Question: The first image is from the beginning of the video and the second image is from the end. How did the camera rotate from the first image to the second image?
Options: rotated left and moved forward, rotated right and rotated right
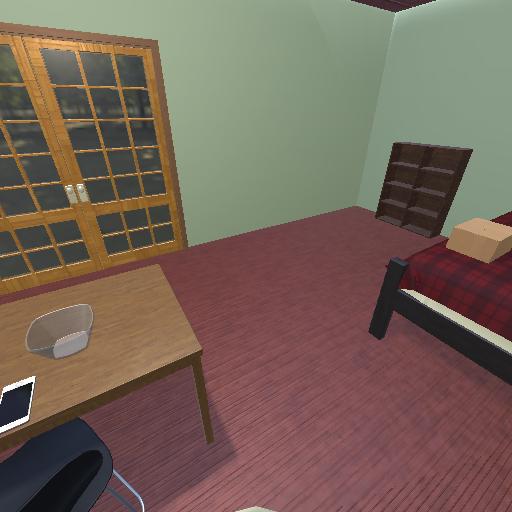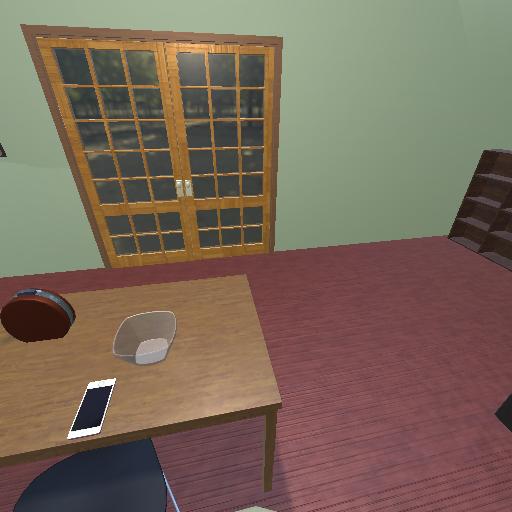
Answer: rotated left and moved forward